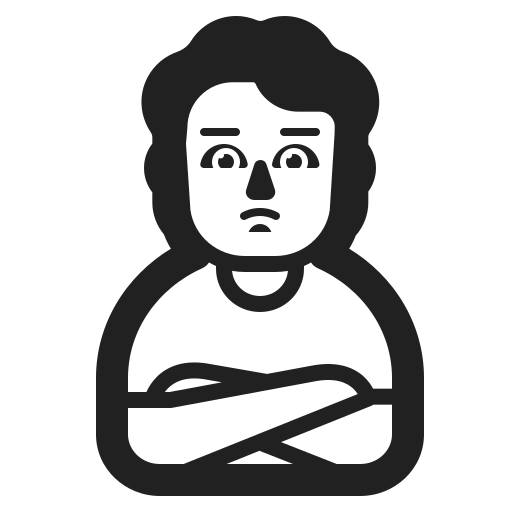
person pouting high contrast default